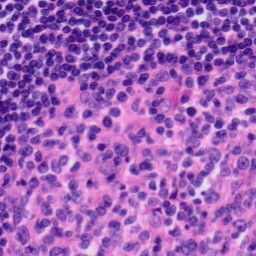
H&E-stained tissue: Tonsil